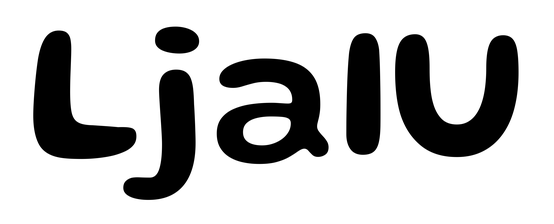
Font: Gluten_Medium